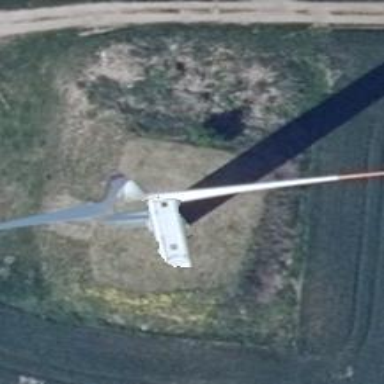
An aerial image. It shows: Wind power generator with horizontal axis wind turbine manufactured by Vestas.